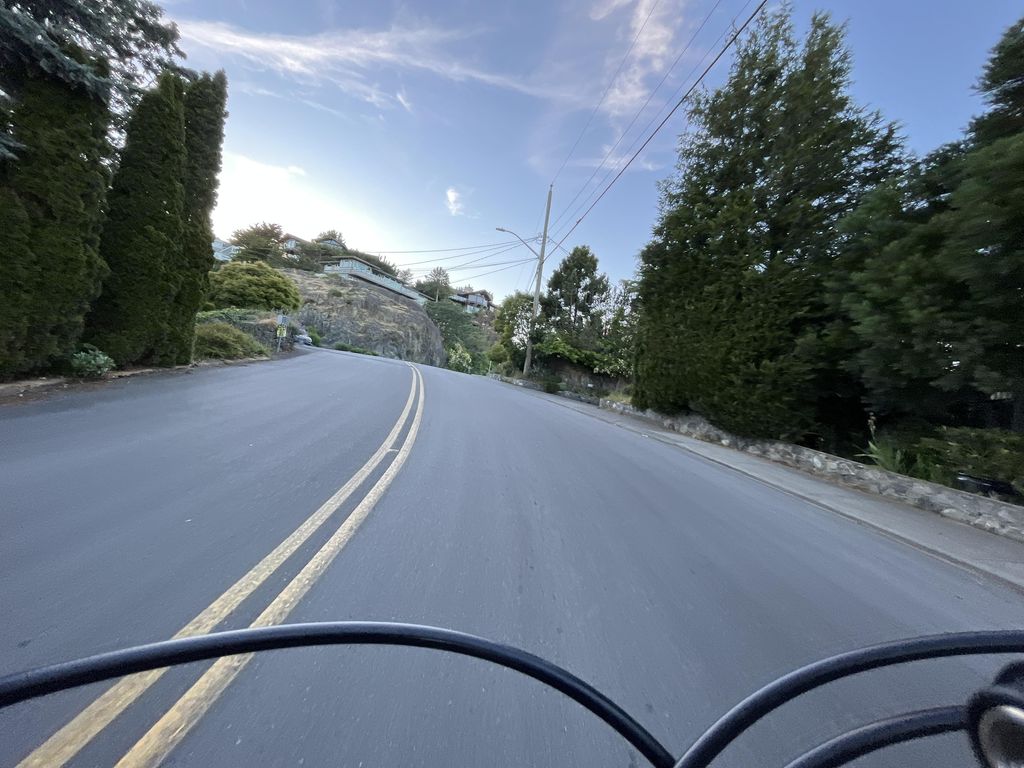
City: victoria